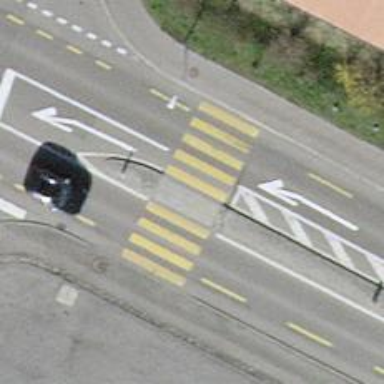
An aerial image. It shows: Primary highway with asphalt surface. There is separate cycle lane for soft cycling on the sidewalk.